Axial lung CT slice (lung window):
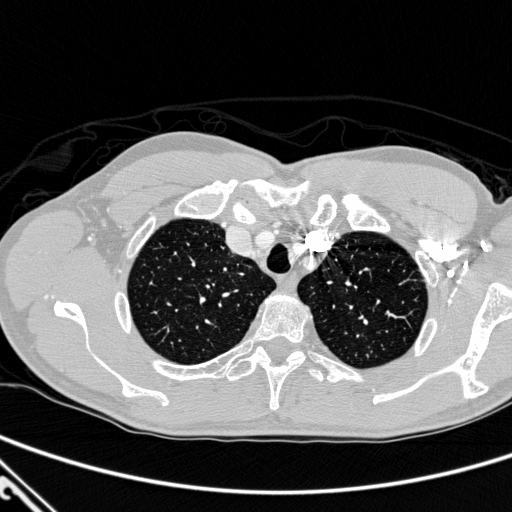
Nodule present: no